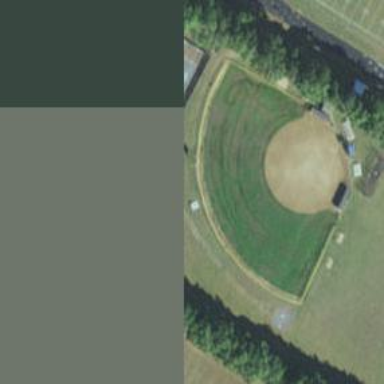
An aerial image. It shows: Baseball pitch for leisure and sports activities.